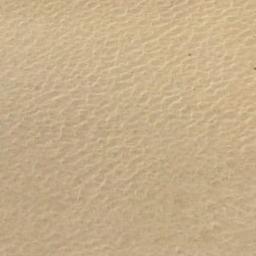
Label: desert